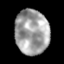
Tissue: lung
Cell type: Endothelial cells
Senescence score: 0.157
Nuclear area (px): 1488
Mean DAPI intensity: 161.278